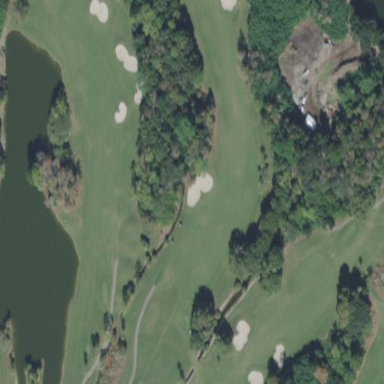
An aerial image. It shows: Golf rough area.